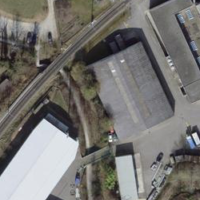
EUNIS habitat code: 54
Species observed at this site:
Berberis vulgaris